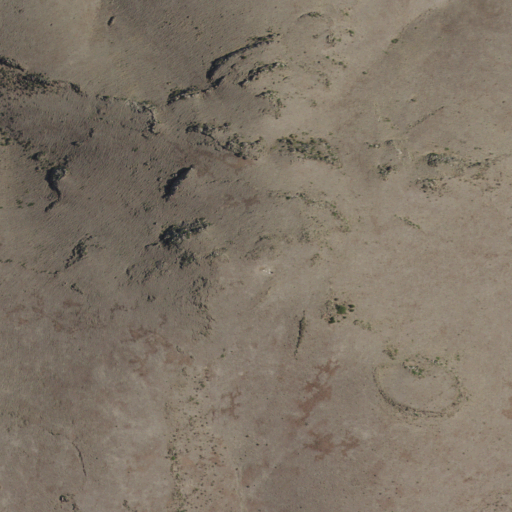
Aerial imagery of mountains in New Mexico named Don Carlos Hills containing shrub and grassland